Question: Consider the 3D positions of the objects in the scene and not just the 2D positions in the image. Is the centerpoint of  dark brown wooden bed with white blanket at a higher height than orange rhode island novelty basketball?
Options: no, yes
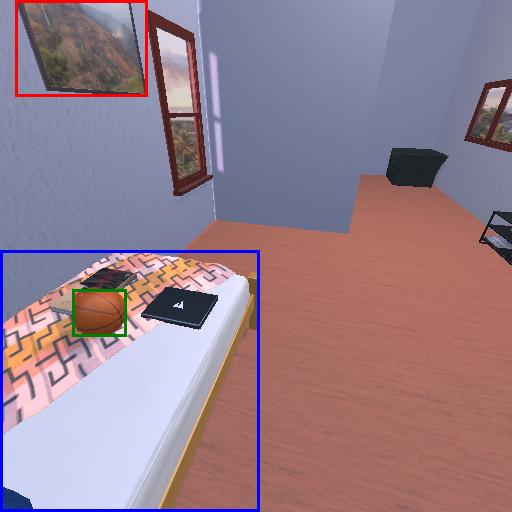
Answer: no